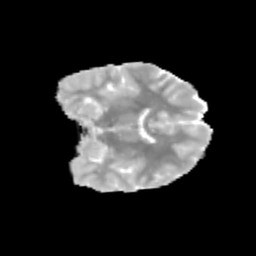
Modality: MD
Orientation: coronal
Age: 12
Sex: female
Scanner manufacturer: siemens
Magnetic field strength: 3 T
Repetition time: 3.8 s
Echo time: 0.07 s